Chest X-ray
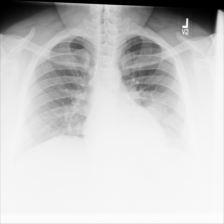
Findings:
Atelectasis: negative
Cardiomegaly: negative
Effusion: negative
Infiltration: negative
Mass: negative
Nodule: negative
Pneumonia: negative
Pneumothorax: negative
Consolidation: negative
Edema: negative
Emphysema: negative
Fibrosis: negative
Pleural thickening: negative
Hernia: negative